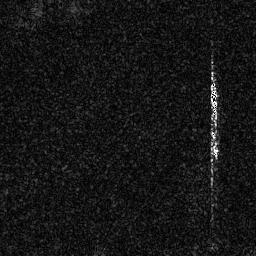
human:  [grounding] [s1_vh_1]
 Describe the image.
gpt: In the satellite image, there is  <ref>1 small ship </ref> <box>[[80, 30, 84, 48, 0]]</box> located at right.